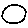
Label: circle